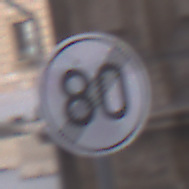
Verkehrszeichen: EndeGeschwindigkeit80
Umgebung: Outdoor, Urban
Tageszeit: SunriseSunset
Wetter: PartlyCloudy
Licht: Natural
Jahreszeit: NotSpecified
Kontrast: LowContrast